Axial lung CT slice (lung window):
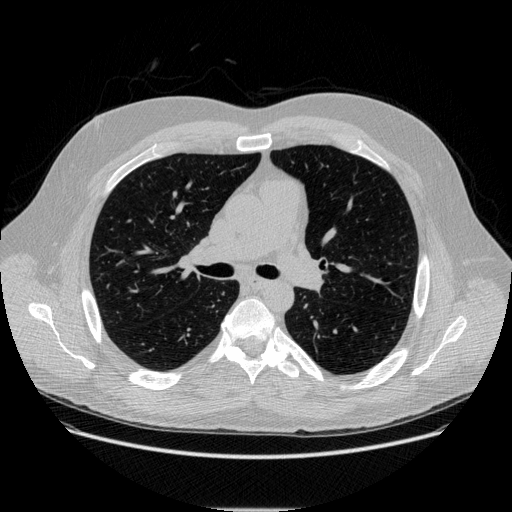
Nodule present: no